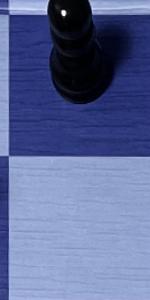
Label: Empty